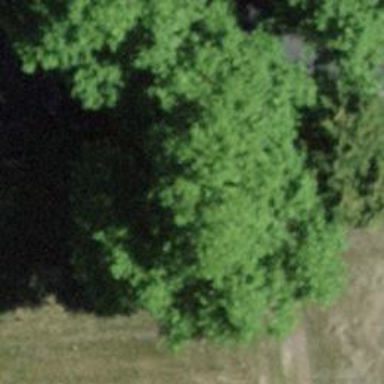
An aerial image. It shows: Avenue of trees.